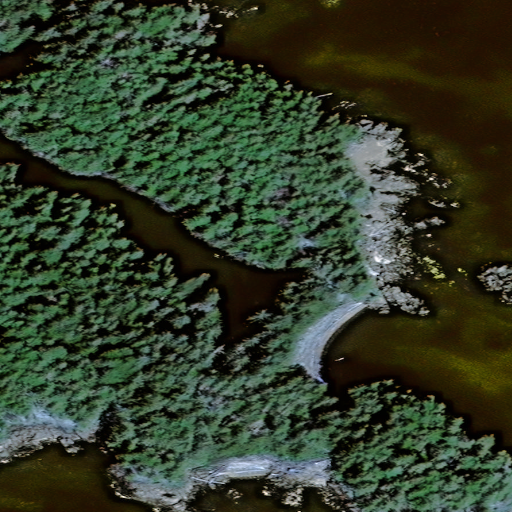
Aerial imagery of island in Alaska named Three Tree Island containing only unknown